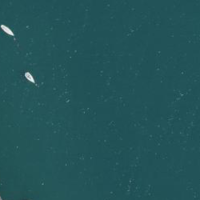
EUNIS habitat code: 14
Species observed at this site:
Corvus corone
Podiceps cristatus
Motacilla cinerea
Fulica atra
Anas platyrhynchos
Aythya ferina
Aythya fuligula
Passer domesticus
Chroicocephalus ridibundus
Phalacrocorax carbo
Larus michahellis
Cygnus olor
Gavia immer
Mareca strepera
Pica pica
Picus viridis